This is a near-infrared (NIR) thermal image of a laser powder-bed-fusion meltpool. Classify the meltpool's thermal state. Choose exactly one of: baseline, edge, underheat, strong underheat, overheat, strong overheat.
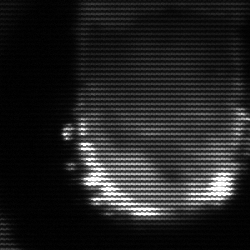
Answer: baseline